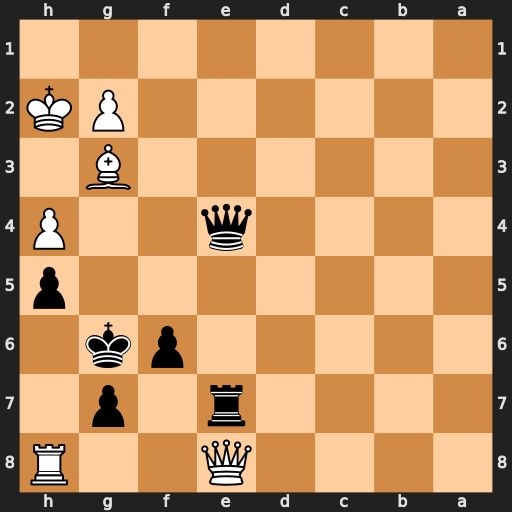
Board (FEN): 4Q2R/4r1p1/5pk1/7p/4q2P/6B1/6PK/8
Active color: b
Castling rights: -
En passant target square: -
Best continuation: Rxe8 Rxe8 Qxe8